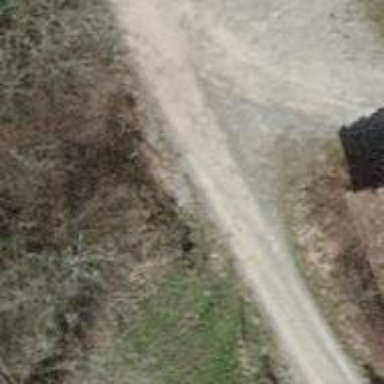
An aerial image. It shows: Culvert tunnel.